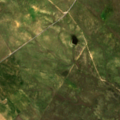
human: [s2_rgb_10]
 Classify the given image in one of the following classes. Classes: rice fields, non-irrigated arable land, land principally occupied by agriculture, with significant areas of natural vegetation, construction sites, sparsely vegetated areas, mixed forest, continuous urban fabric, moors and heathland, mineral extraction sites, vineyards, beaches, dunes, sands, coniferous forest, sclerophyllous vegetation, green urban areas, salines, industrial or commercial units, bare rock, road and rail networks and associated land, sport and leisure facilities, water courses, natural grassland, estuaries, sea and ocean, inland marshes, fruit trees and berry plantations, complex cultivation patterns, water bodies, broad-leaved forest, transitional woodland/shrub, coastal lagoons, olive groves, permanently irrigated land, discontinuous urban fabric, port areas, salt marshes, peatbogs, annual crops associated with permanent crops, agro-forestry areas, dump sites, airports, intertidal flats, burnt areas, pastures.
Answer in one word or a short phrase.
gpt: non-irrigated arable land, land principally occupied by agriculture, with significant areas of natural vegetation